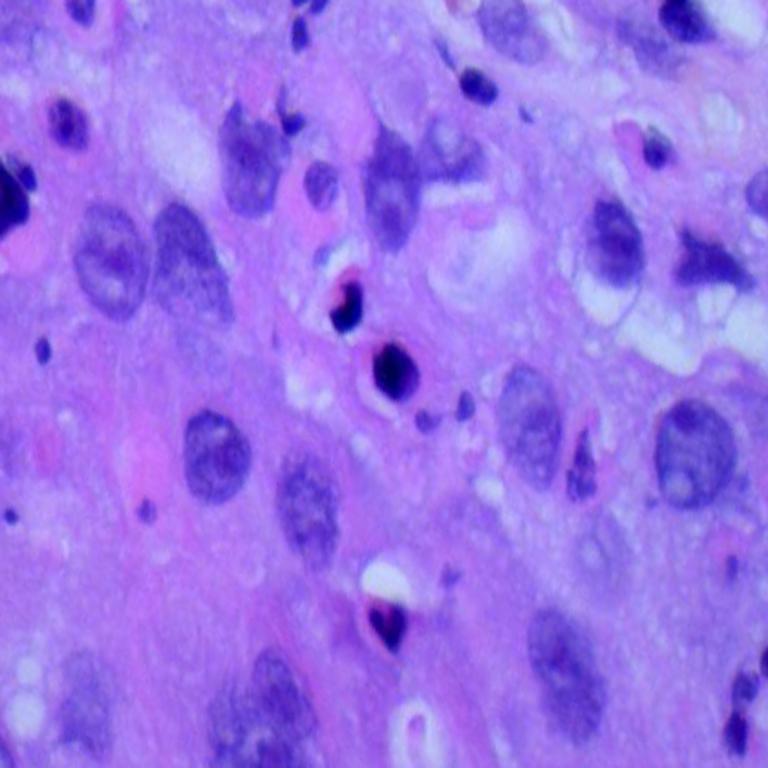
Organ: lung
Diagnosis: squamous carcinomas